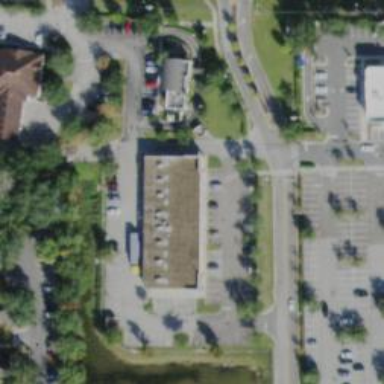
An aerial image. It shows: Parking space.